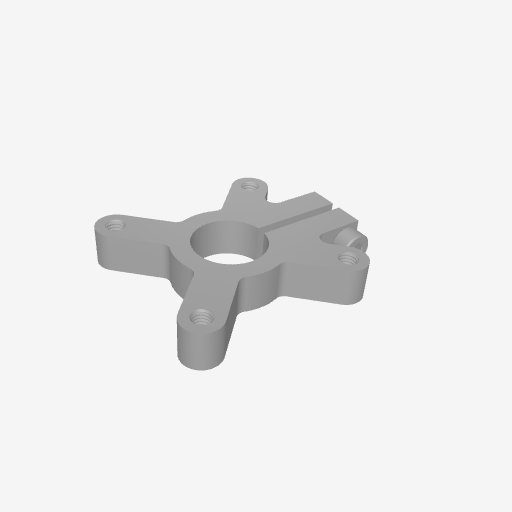
Part: ClampingHub15ID